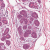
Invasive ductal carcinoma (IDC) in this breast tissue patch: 0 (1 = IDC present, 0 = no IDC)